Platform: macOS
Application: Arc Browser
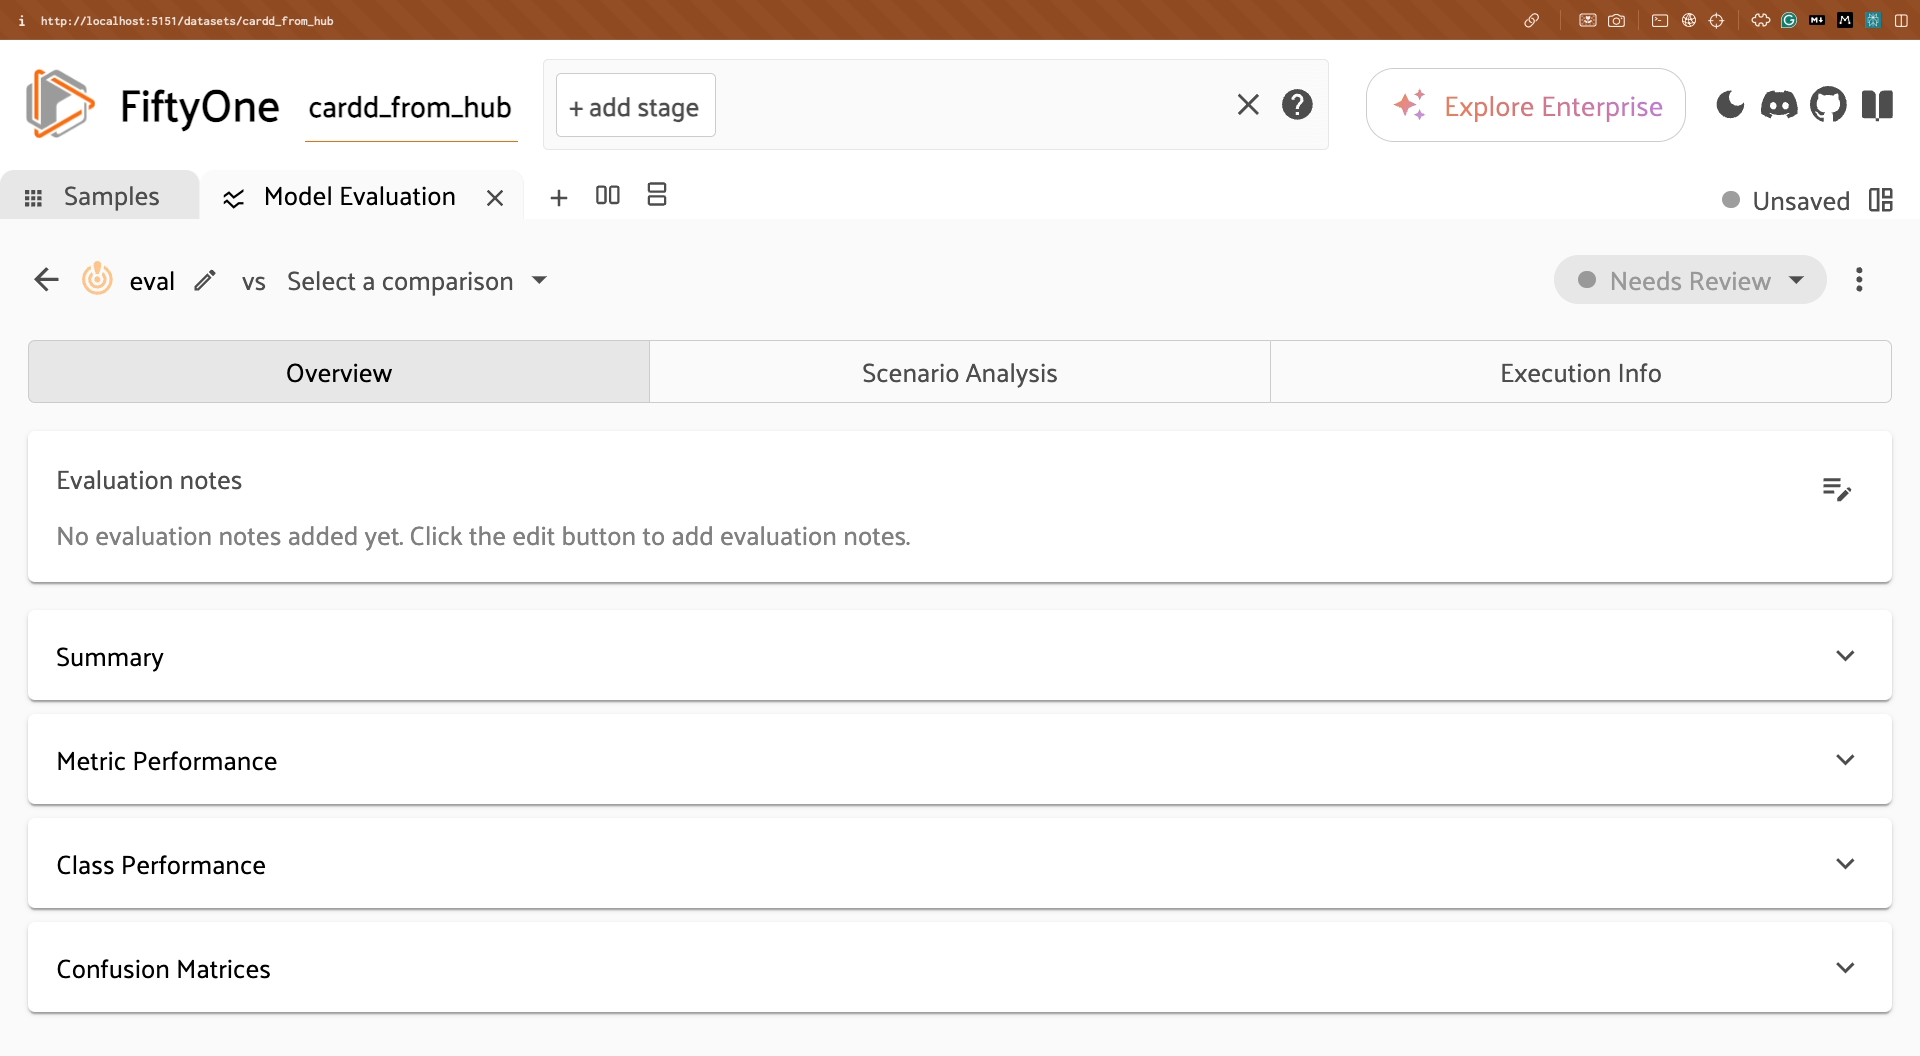
task_description: Expand the per class performance card in the model evaluation panel
action_type: click
element_info: Menu Item
steps_since_start: 1